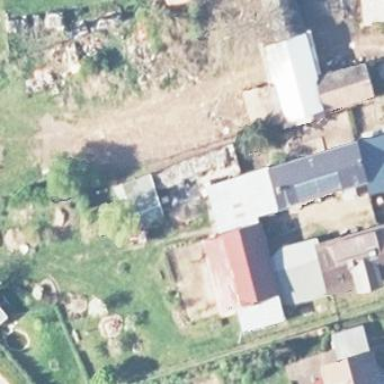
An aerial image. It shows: Stable building.